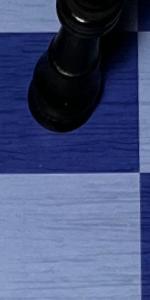
Label: Empty